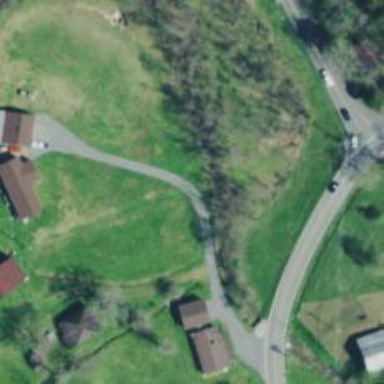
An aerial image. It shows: Driveway leading to service road.